Aerial crown-view tile of a tropical tree (Barro Colorado Island, Panama), acquired 20250915:
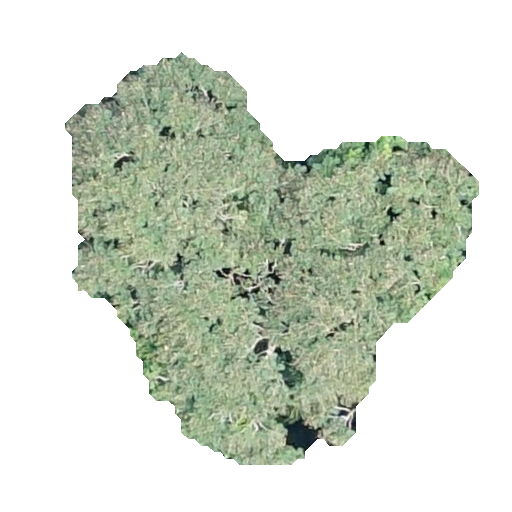
Species: Jacaranda copaia
GBIF accepted scientific name: Jacaranda copaia
Crown area: 150.807 m²